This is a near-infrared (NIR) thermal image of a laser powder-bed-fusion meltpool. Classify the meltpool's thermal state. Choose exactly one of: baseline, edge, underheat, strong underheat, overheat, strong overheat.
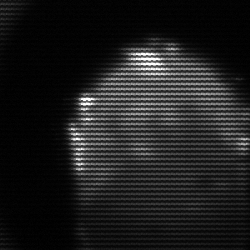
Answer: edge